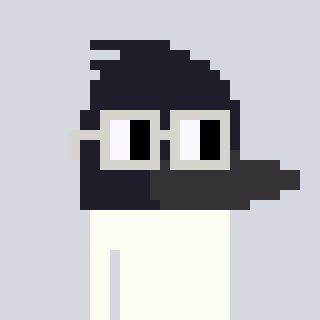
a pixel art character with square light gray glasses, a raven-shaped head and a orange-colored body on a cool background